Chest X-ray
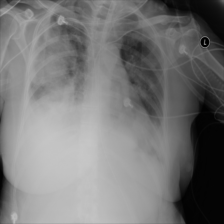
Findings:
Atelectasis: negative
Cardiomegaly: negative
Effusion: negative
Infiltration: negative
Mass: negative
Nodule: negative
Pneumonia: negative
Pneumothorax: negative
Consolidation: positive
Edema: negative
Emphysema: negative
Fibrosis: negative
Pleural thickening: negative
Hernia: negative